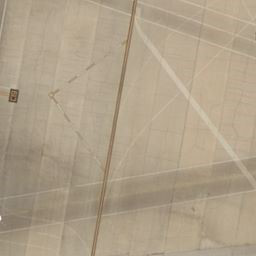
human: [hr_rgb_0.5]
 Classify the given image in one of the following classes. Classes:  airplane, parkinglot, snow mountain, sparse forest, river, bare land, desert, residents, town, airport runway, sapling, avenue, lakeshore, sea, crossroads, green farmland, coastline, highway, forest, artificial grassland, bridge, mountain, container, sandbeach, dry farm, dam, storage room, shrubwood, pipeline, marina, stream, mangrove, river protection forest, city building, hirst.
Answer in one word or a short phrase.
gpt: airport runway